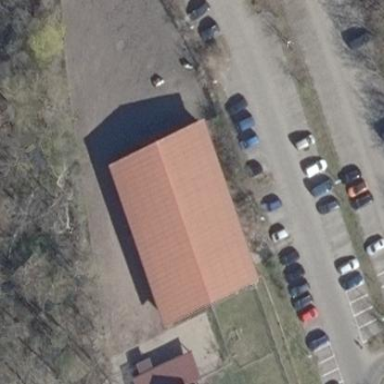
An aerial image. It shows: Building used as stables.